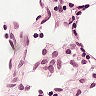
Metastatic tissue present: no